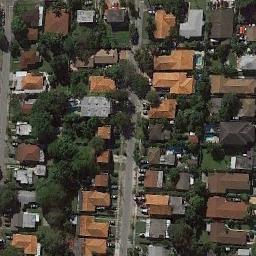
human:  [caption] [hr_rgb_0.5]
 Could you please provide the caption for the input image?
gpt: There are many roads and neatly arranged houses and trees and many vehicles in densely populated areas .

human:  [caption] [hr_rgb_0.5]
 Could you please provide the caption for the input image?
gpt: The dense residential is next to some trees and cars .

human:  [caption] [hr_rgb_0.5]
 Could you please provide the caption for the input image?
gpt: A dense residential area has lots of trees and houses arranged neatly .

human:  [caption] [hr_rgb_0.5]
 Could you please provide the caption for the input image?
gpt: The houses are on either side of the road .

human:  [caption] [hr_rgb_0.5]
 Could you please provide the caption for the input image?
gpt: There are many brown buildings with green trees around on dense residential area .